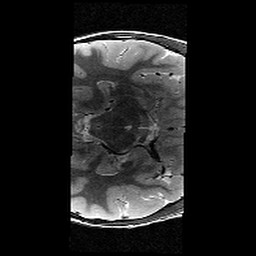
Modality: T2w
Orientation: axial
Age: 11
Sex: male
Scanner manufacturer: siemens
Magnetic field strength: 3 T
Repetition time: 9.23 s
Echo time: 0.067 s